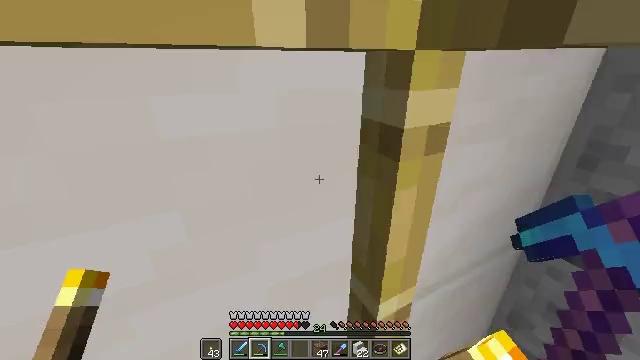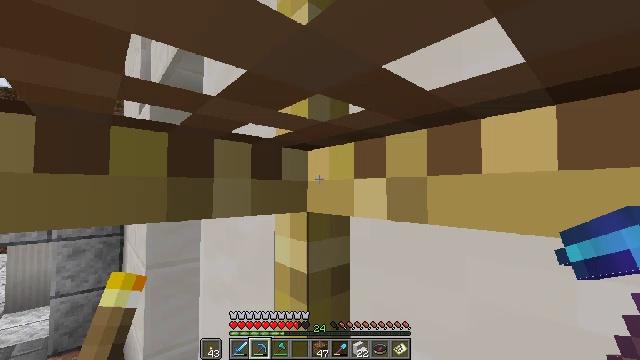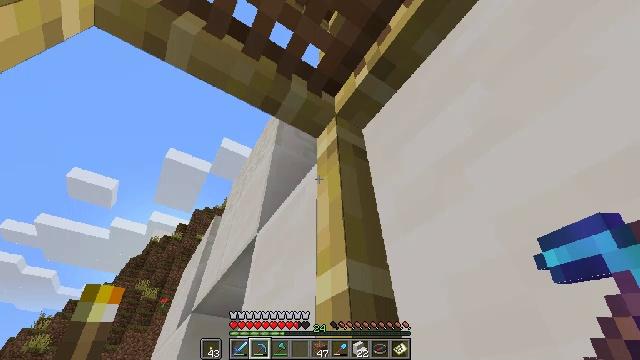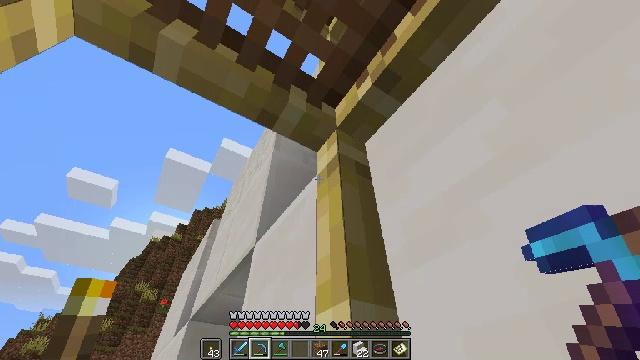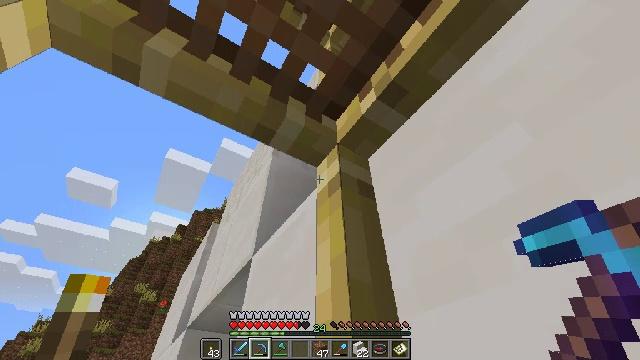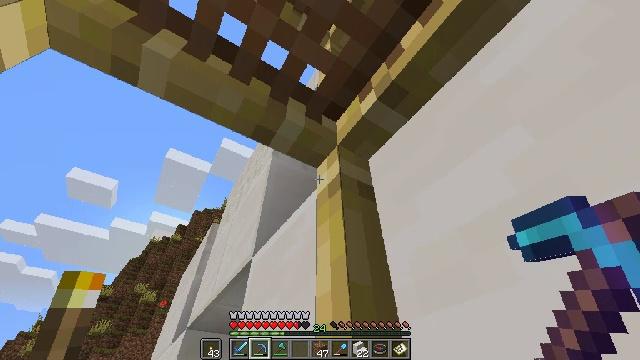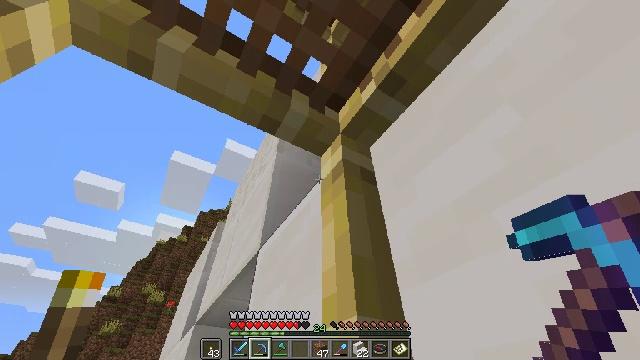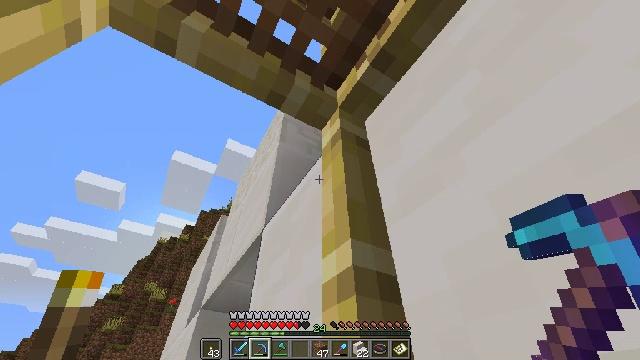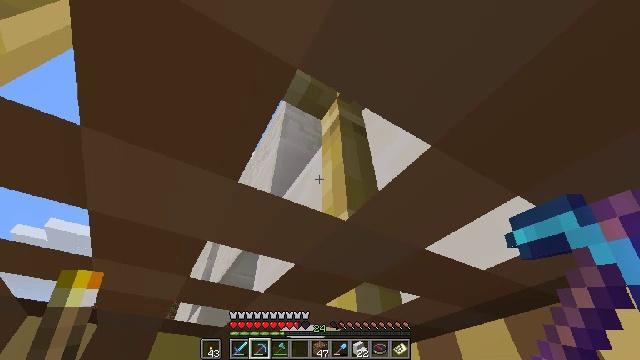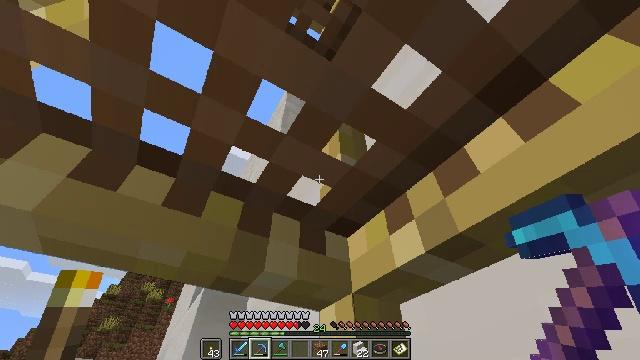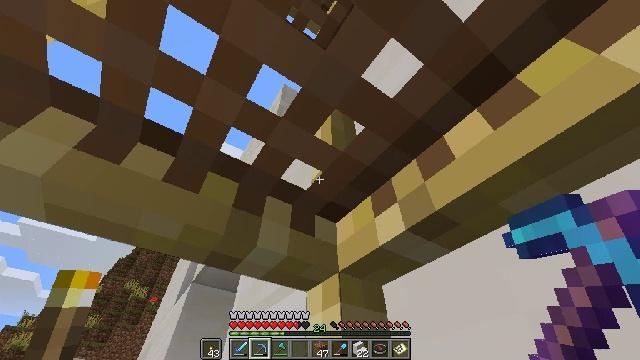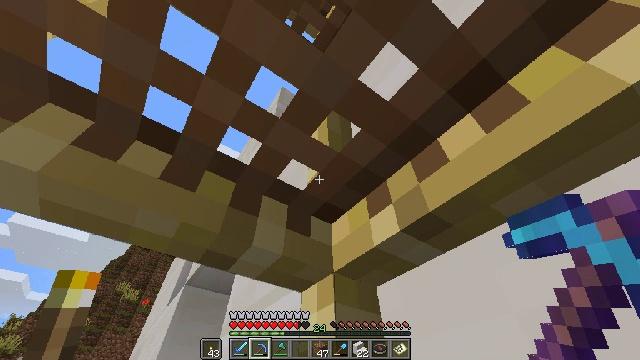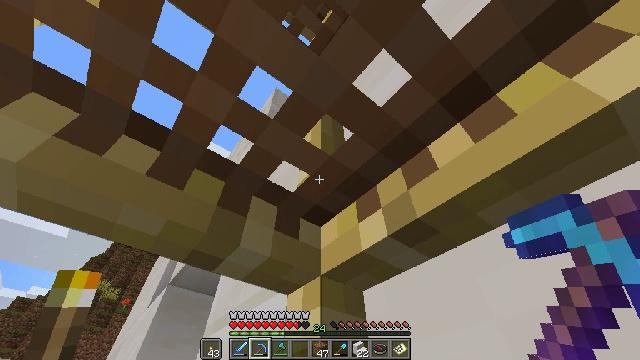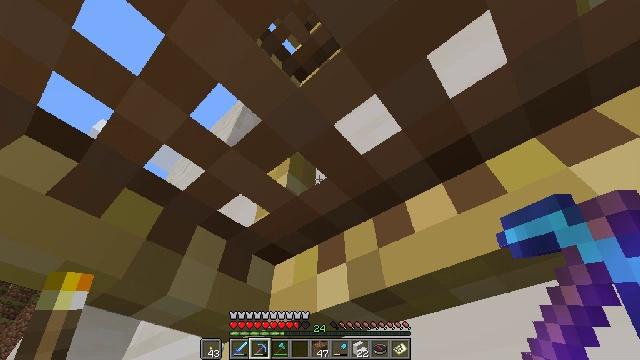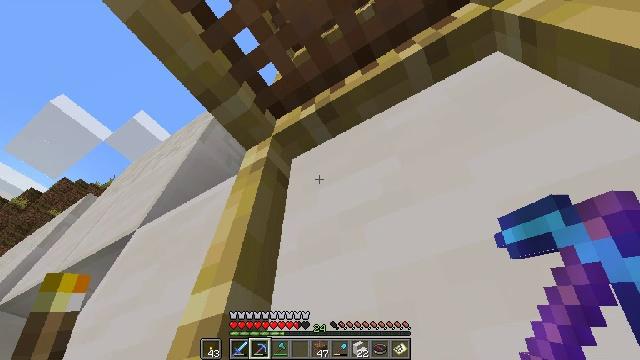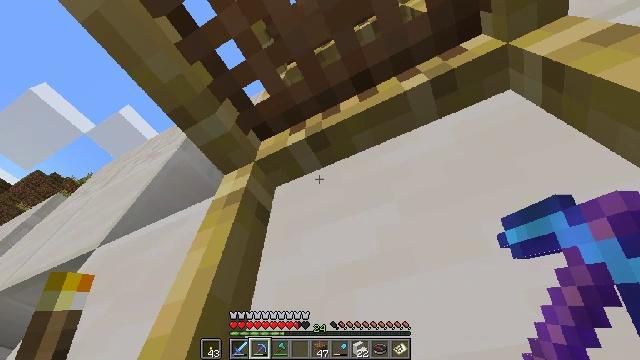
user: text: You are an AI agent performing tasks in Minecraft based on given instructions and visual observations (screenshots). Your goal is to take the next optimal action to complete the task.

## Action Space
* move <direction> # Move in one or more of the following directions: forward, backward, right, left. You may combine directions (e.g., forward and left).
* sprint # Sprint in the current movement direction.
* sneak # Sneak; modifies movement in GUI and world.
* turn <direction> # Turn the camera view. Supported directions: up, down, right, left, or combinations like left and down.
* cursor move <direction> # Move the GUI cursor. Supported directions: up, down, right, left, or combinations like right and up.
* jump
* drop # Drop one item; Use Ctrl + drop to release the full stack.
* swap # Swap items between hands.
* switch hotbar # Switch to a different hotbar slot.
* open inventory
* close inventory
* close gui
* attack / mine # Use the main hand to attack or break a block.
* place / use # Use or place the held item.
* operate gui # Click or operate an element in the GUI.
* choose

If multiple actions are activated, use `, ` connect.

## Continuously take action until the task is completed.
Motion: motion action
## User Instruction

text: Destroy the quartz stairs to collect them.
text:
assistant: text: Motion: jump
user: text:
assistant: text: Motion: turn left and up, jump
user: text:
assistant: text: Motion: no_op
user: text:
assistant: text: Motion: no_op
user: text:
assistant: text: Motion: no_op
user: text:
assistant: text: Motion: turn left
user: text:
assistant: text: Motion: no_op
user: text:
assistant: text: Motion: no_op
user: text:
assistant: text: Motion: no_op
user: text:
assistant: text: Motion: turn right
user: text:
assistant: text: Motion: turn right
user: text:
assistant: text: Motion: turn right
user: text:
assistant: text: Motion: turn right and up, jump
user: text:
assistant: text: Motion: turn right and up, jump
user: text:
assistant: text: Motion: turn right and up, jump
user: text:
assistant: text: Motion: turn right and up, jump
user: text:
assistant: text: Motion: turn right and up, jump
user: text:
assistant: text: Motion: turn up, jump
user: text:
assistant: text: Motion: turn right and up, jump
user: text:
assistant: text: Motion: turn right and up, jump
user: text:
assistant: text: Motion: jump
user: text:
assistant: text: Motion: turn right, jump
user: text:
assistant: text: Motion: turn right and down, jump
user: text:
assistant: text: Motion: turn right and down, jump
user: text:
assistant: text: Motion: turn right and down, jump
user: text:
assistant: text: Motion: jump
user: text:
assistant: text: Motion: jump
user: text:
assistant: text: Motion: jump
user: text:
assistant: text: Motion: turn down, jump
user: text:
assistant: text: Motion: turn right and down, jump